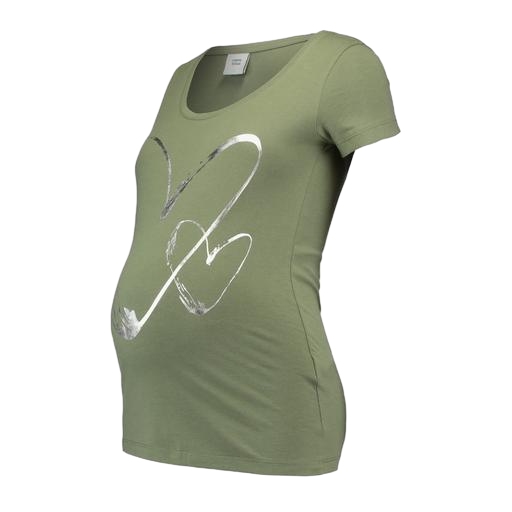
green maternity nursing top, maternity/nursing tee, green print t-shirt, white background